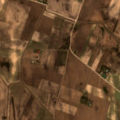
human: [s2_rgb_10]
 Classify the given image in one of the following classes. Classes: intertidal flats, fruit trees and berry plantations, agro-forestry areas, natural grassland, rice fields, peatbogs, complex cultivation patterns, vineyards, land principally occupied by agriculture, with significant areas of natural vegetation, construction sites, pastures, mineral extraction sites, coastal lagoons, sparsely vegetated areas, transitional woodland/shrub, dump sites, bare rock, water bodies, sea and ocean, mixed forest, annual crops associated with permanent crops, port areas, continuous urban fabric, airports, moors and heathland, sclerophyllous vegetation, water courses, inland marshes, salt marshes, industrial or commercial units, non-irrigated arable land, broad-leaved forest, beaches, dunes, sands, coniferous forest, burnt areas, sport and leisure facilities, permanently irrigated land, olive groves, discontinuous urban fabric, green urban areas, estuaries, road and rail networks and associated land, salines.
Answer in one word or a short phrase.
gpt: non-irrigated arable land, complex cultivation patterns